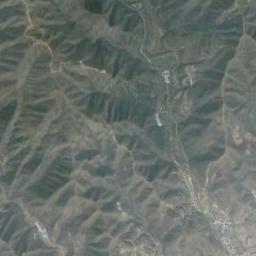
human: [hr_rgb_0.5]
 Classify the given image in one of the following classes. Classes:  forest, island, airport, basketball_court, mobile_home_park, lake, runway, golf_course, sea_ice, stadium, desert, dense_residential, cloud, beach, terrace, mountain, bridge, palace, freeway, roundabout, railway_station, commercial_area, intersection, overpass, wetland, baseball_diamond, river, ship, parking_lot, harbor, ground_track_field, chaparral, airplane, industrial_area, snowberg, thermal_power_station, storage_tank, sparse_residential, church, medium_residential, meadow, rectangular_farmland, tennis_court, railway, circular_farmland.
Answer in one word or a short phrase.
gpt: mountain